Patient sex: M
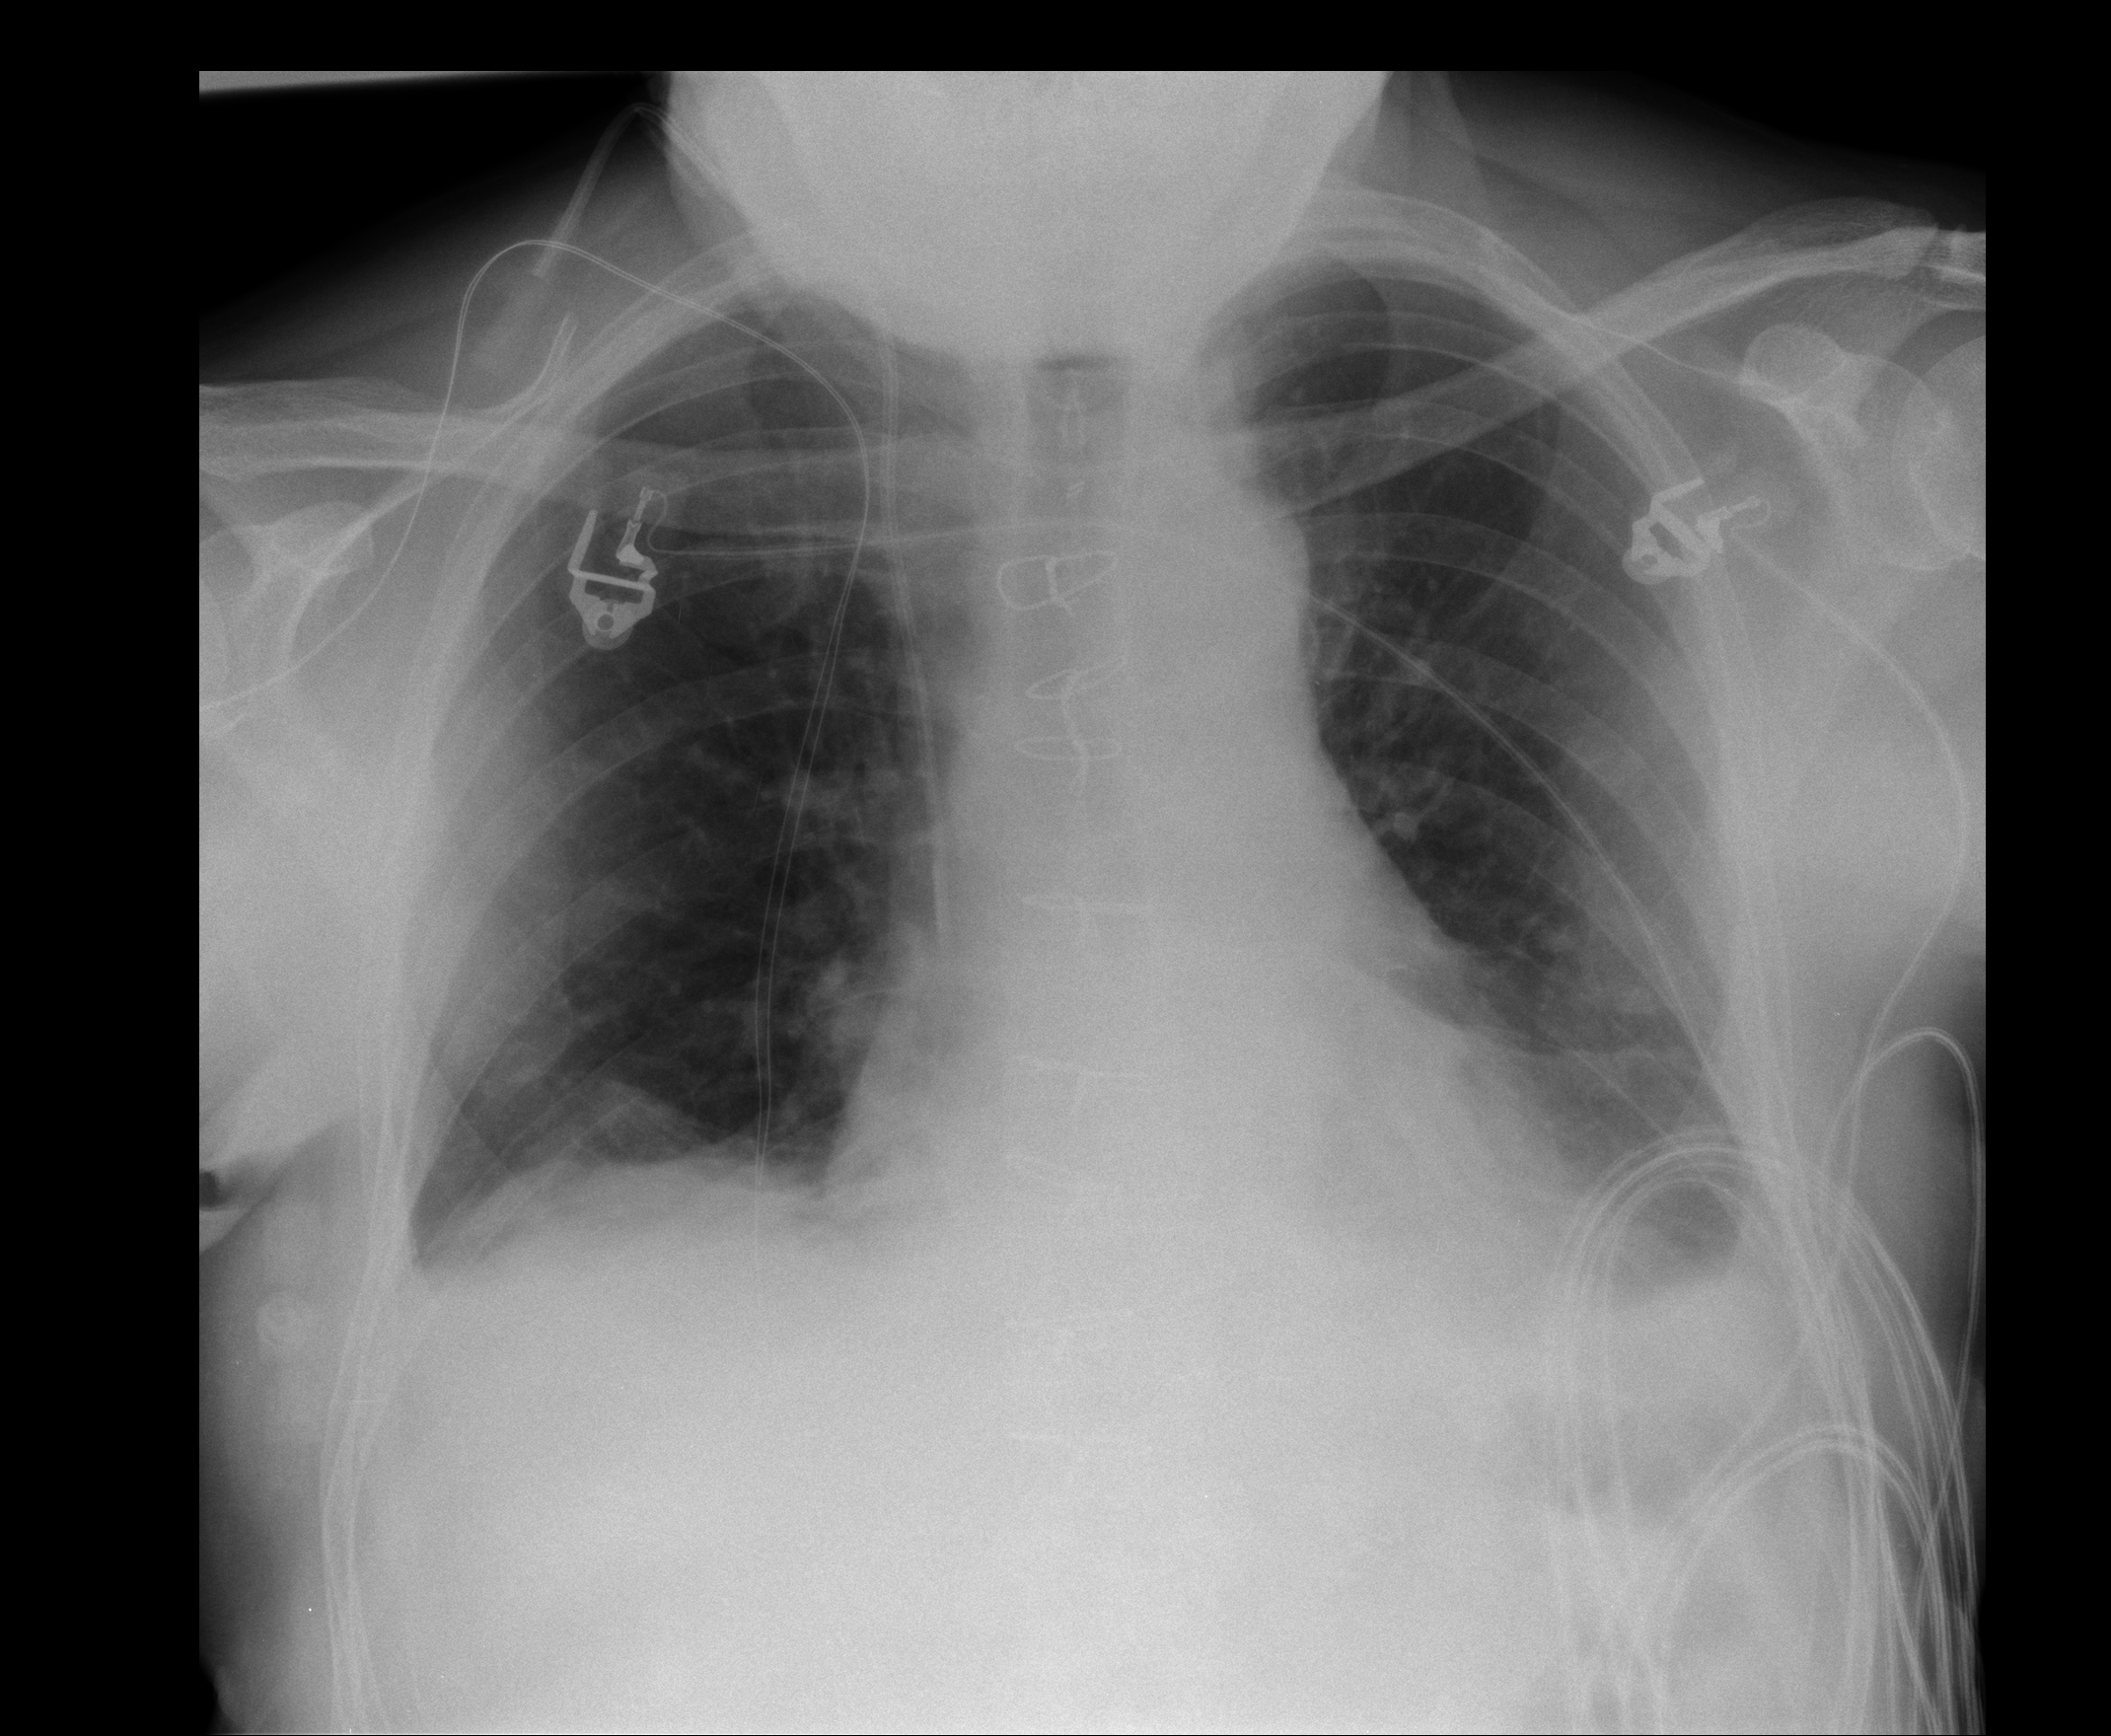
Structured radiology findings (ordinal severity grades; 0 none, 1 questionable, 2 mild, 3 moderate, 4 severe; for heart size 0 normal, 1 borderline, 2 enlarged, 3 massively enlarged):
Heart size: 0
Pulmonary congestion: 0
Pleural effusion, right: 2
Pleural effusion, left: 2
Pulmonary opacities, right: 0
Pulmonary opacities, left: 0
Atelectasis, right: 2
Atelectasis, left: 2